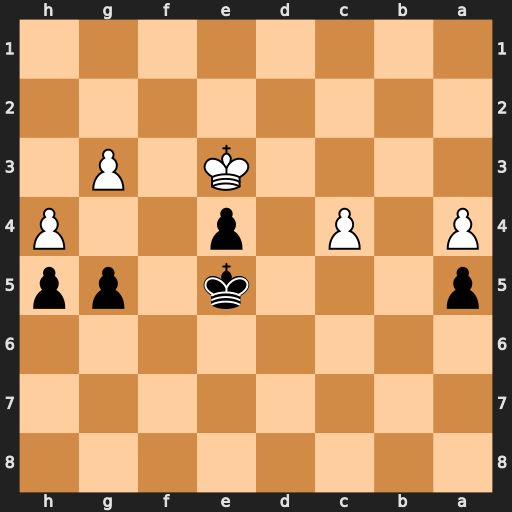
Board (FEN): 8/8/8/p3k1pp/P1P1p2P/4K1P1/8/8
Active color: b
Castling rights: -
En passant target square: -
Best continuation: g4 c5 Kd5 c6 Kxc6 Kxe4 Kc5 Kf4 Kb4 Kg5 Kxa4